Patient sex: F
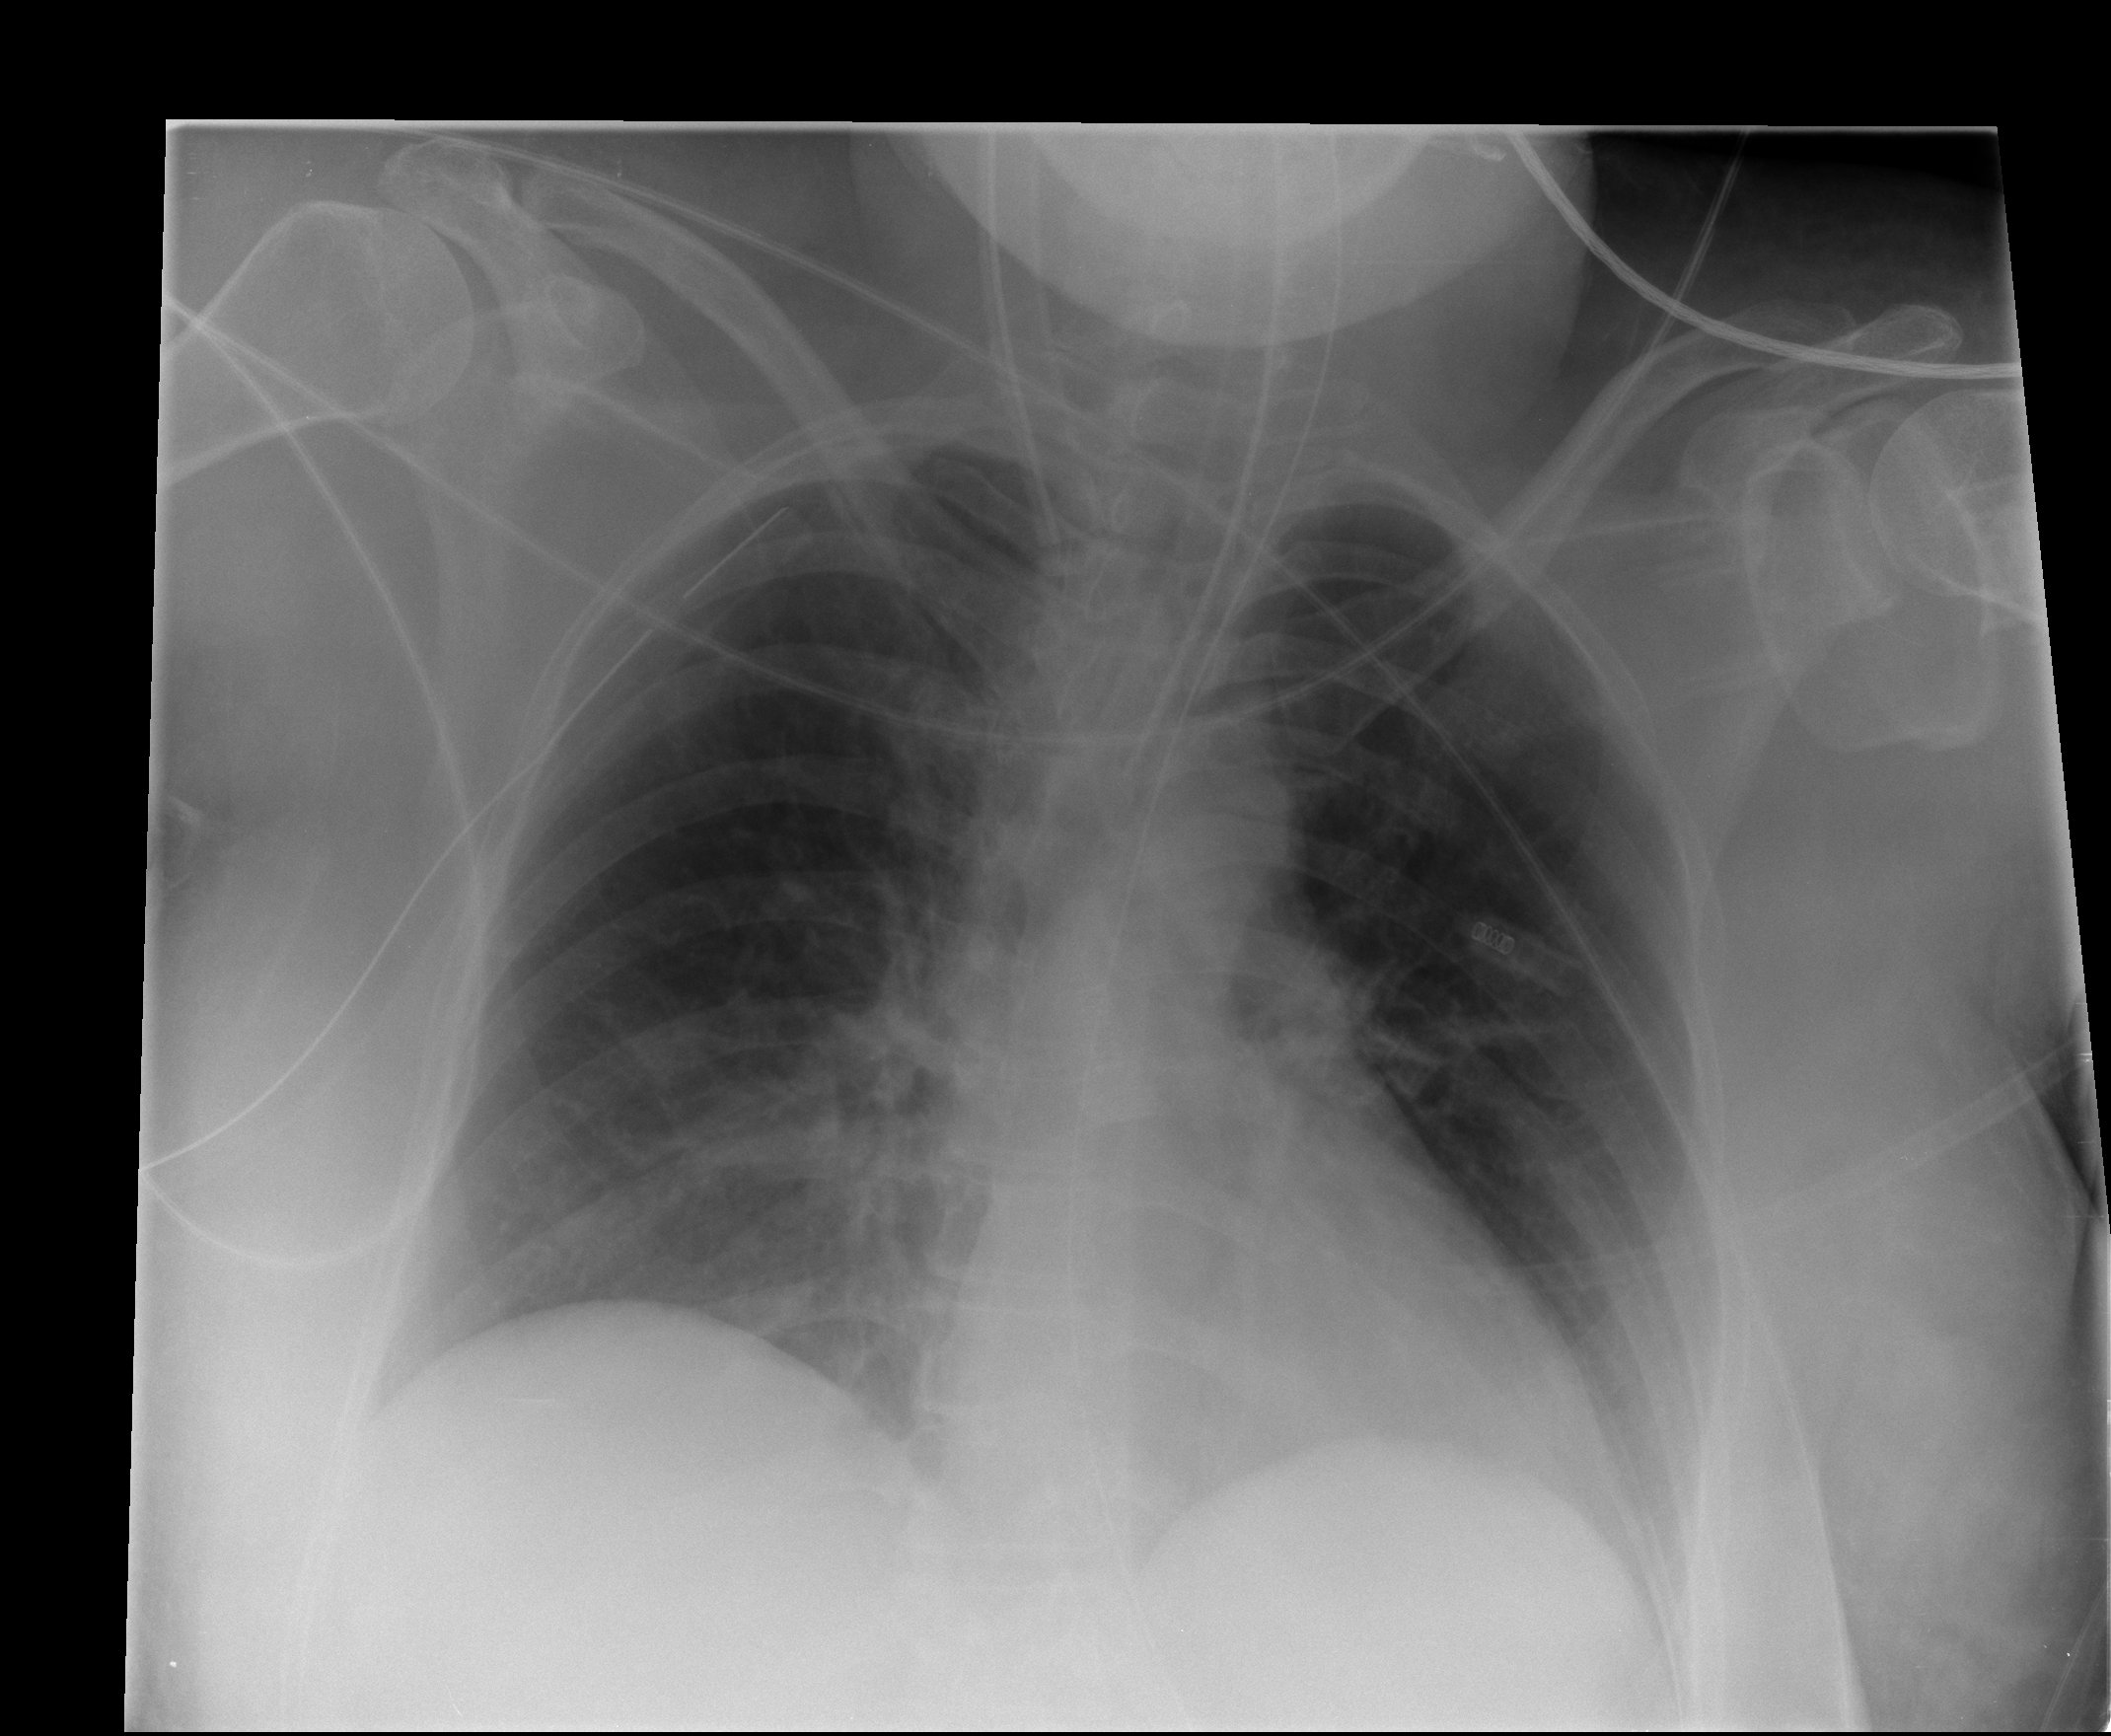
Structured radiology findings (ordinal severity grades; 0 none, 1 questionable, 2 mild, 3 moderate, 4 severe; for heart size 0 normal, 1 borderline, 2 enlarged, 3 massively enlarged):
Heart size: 0
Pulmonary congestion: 0
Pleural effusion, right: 0
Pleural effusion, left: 0
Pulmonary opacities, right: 0
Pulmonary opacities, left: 0
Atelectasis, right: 1
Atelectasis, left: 1